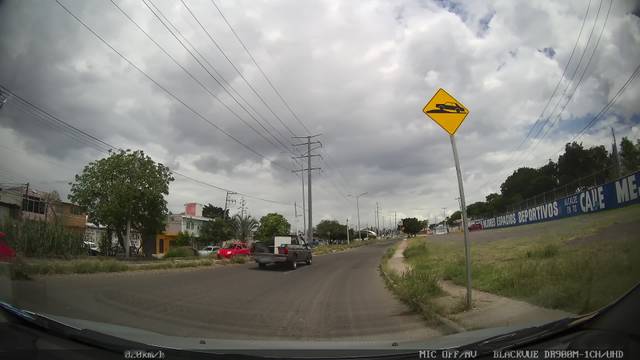
Region: Mexico
Coordinates: 20.57, -100.402